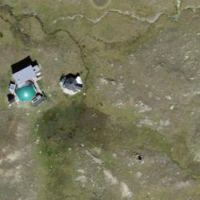
EUNIS habitat code: 26
Species observed at this site:
Montifringilla nivalis